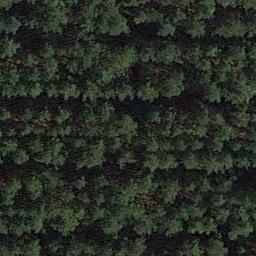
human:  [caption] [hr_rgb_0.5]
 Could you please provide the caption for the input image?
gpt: The forest is full of green trees .

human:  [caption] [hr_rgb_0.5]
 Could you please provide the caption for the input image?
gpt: This is a dense forest .

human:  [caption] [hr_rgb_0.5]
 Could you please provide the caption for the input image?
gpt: The forest has a lot of green trees well-arranged in lines .

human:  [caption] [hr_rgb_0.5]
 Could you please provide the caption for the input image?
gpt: Many neat rows of green trees are in the forest .

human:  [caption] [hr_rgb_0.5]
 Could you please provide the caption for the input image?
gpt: A forest with many rows of green trees .